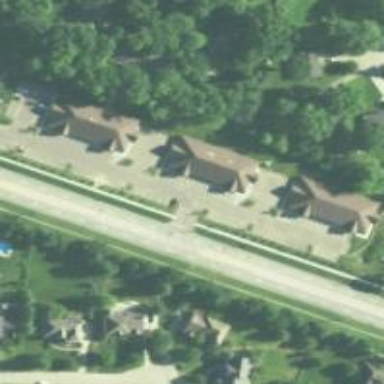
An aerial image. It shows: Tertiary road surrounded by residential buildings.